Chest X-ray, AP view. Patient: 58 years old, sex M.
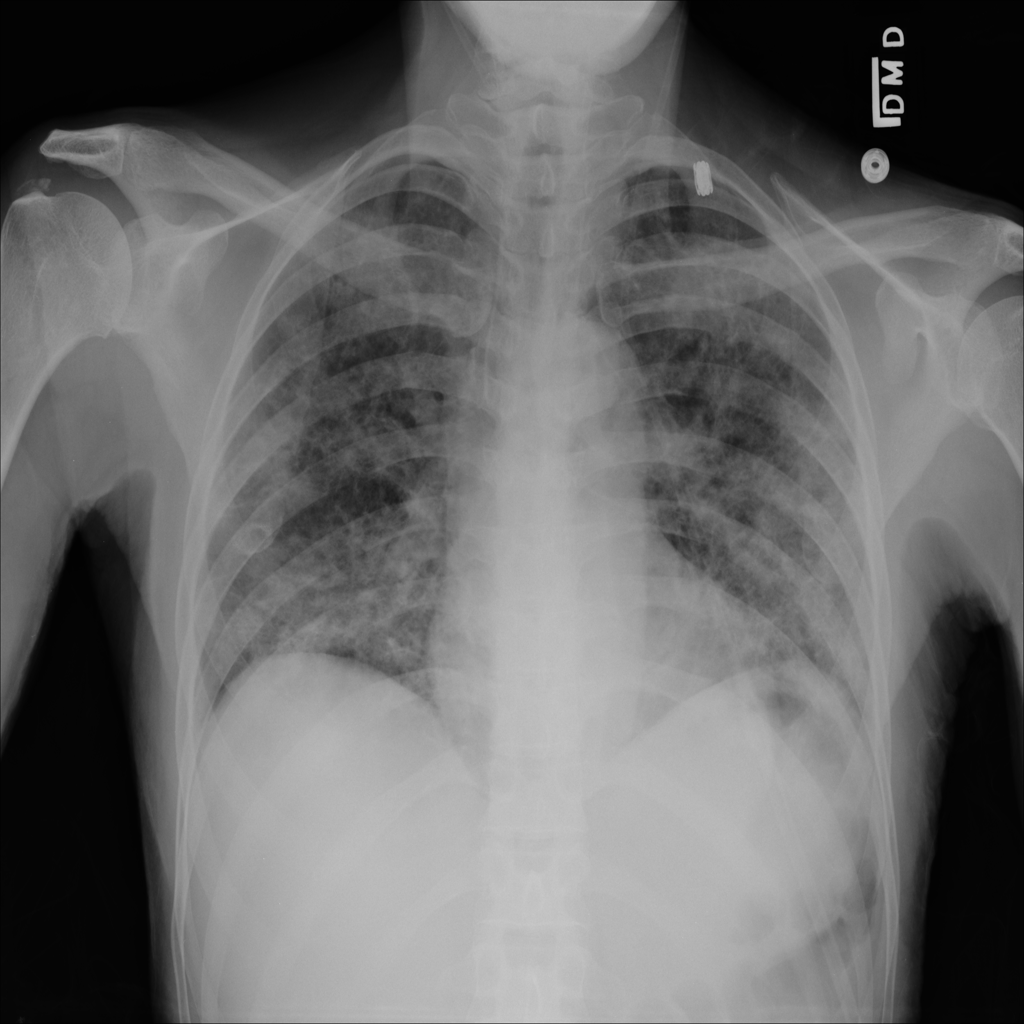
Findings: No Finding